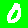
Digit: 0